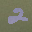
Label: 2